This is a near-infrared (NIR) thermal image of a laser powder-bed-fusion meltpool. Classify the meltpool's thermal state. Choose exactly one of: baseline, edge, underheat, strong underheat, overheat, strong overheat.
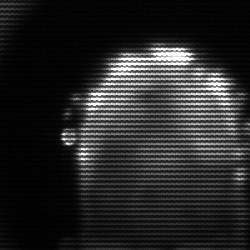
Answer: baseline